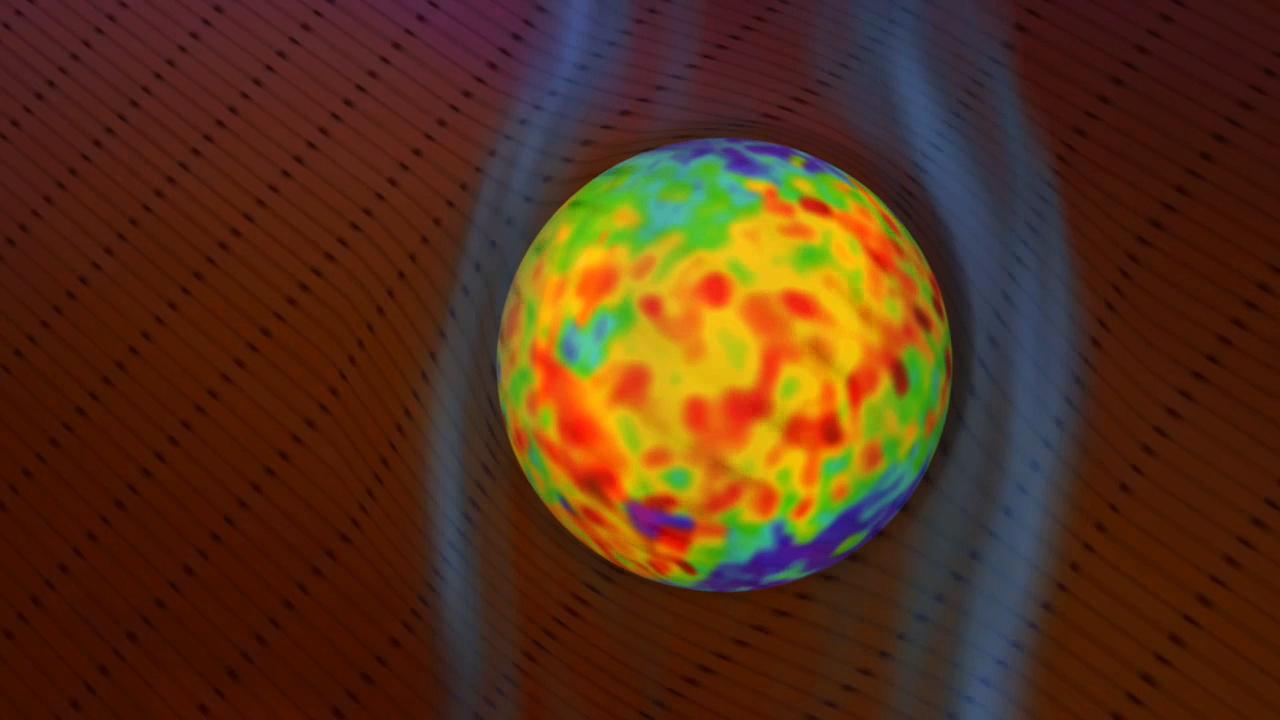
The Bubble of Our Solar System Sun, Cassini-Huygens